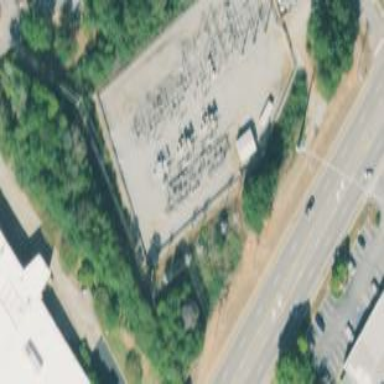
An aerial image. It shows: Distribution level power substation enclosed by fence.